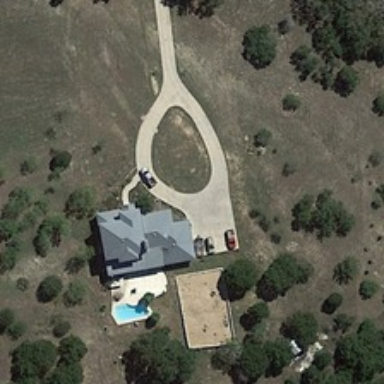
Some green trees are around a building with cars .